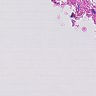
Metastatic tissue present: no